Question: I am using PrimeFaces and I need auto filter functionality in the drop down control.
My requirement is that as I start typing, the drop down list should be filtered to show only the items that match with the entered characters.
I am currently using AutoComplete control and as you can see in the image below, it does NOT do the filtering, but only highlights the entered characters in bold. Is there any property of this control that will help me do this out of the box or do I have to implement it myself? If so, how to do the same?

Here is the code:
'''
<p:autoComplete id="state" label="state" completeMethod="#{patientBean.listStates}" required="true" dropdown="true" forceSelection="TRUE"/>
'''
By the way, I am not sure if the following property of AutoComplete control is relevant to this by any chance? Snippet from the PrimeFaces documentation given below:
'''
autocomplete null String Controls browser autocomplete behavior.
'''
I am using:
JSF 2.1.6
PrimeFaces 4.0
test.xhtml
'''
<html xmlns="http://www.w3.org/1999/xhtml"
xmlns:h="http://java.sun.com/jsf/html"
xmlns:f="http://java.sun.com/jsf/core"
xmlns:ui="http://java.sun.com/jsf/facelets"
xmlns:p="http://primefaces.org/ui">
<h:head>
<title><ui:insert name="title">Test</ui:insert></title>
</h:head>
<h:body>
<h:form id="createPatientForm">
<h:panelGrid columns="2">
<p:outputLabel value="State*"></p:outputLabel>
<p:autoComplete id="state" label="State" completeMethod="#{stateBean.listStates}" required="true" dropdown="true" forceSelection="TRUE"/>
</h:panelGrid>
</h:form>
</h:body>
</html>
'''
'''
import java.util.ArrayList;
import java.util.List;
import javax.faces.bean.ManagedBean;
@ManagedBean
public class StateBean {
private String state;
public String getState() {
return state;
}
public void setState(String state) {
this.state = state;
}
public List<String> listStates(String district) {
List<String> cities = new ArrayList<String>();
cities.add("California");
cities.add("New Jersey");
cities.add("Texas");
return cities;
}
}
'''
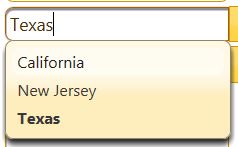
Answer: Please checkout SelectOneMenuFilter.
<URL>